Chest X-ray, PA view. Patient: 38 years old, sex F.
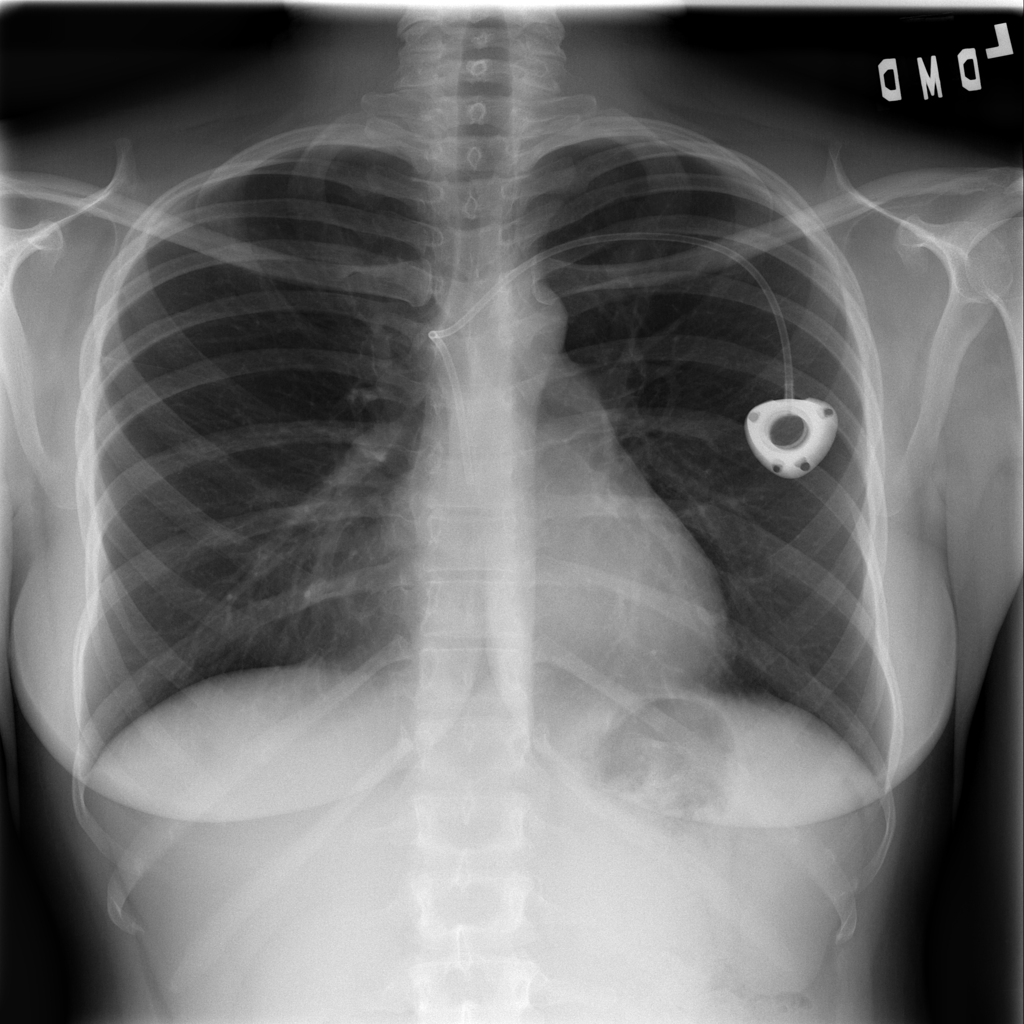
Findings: No Finding